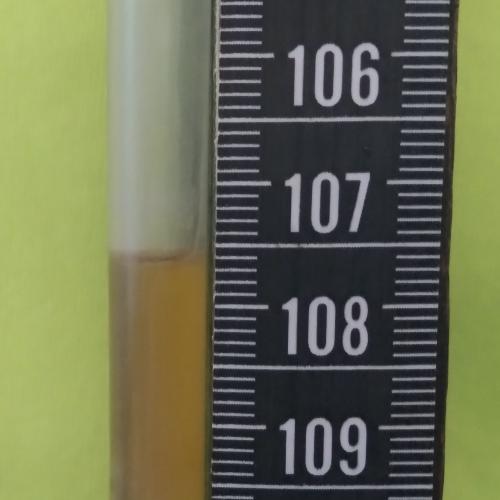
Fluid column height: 107.6 cm